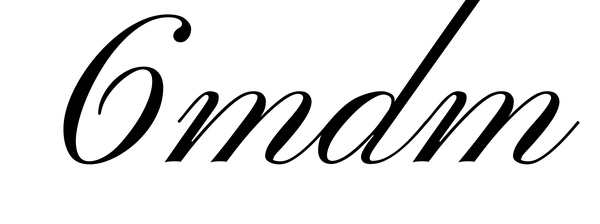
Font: PinyonScript-Regular